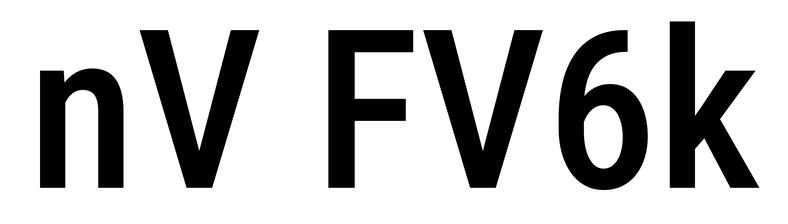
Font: Roboto_Condensed_Medium